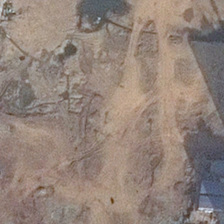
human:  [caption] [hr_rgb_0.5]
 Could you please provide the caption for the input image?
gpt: several buildings are near a piece of bareland .

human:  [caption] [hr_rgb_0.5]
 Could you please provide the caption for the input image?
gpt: the brown bareland is infertile that there is little plants in this area .

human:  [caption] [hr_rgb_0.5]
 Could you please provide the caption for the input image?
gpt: several buildings are near a piece of bareland .

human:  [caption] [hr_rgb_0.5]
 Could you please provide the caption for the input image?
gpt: the brown bareland is infertile that there is little plants in this area .

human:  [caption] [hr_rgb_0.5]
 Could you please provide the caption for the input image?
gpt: several buildings are near a piece of bareland .